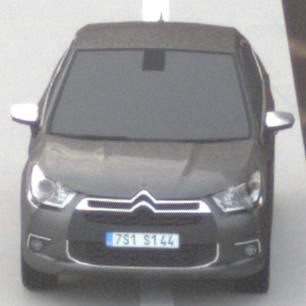
Make: Citroen
Model: DS 4 VTi 120
Detailed model: DS 4
Model produced from: 2011/05
Model produced until: 2015/01
Doors: 5
Color: gray
Road condition: dry road
Daytime: morning or afternoon
Contrast: low contrast